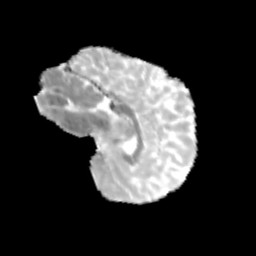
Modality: MD
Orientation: sagittal
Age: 13
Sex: male
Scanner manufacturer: siemens
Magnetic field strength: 3 T
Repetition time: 3.8 s
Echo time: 0.07 s